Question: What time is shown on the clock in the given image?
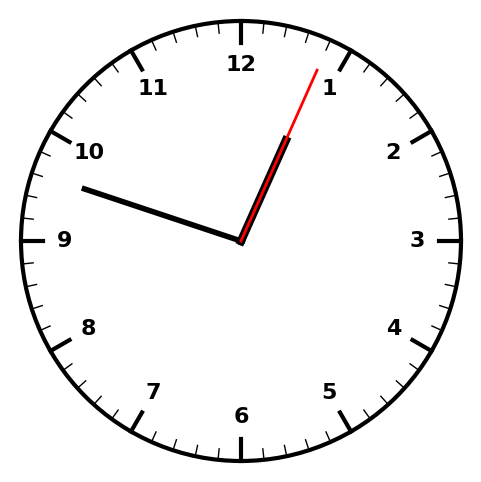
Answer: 12:48:04